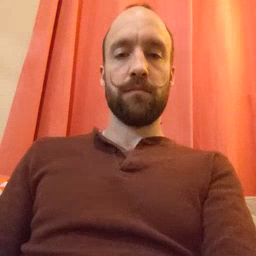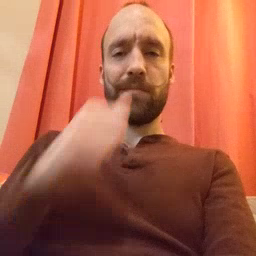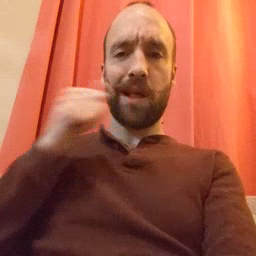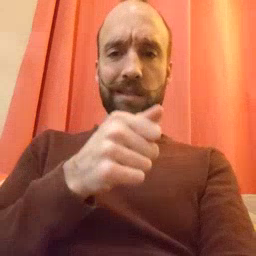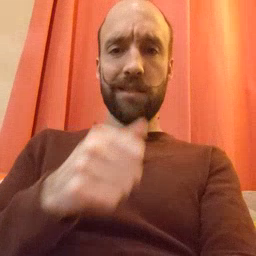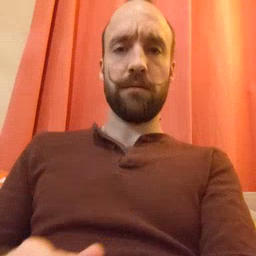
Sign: hide